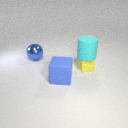
large blue metal sphere to the left of small yellow rubber cube